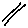
Label: line